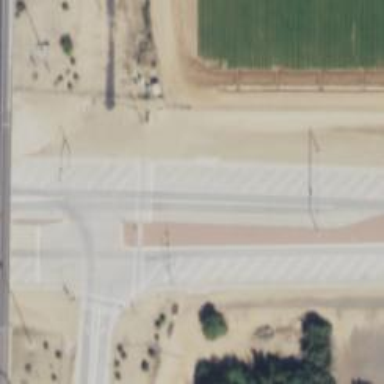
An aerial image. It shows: Solid stop line on the road.